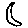
Label: moon